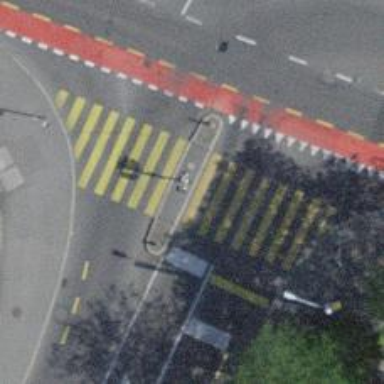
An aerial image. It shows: Kerb serving as barrier.